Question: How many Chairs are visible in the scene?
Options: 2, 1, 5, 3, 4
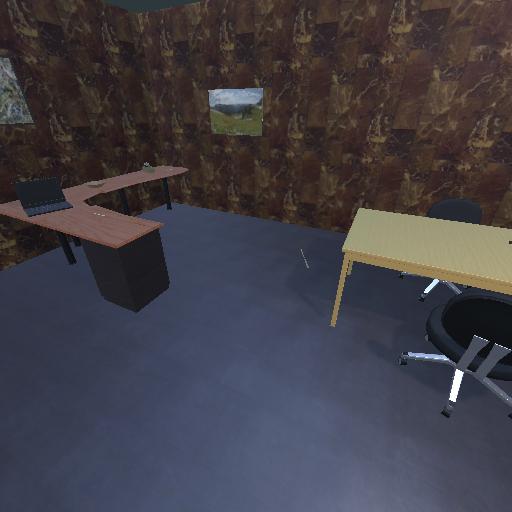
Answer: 2